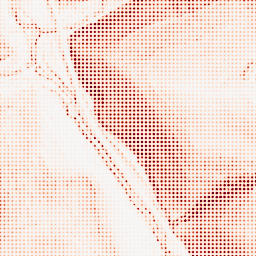
Category: morphological
Decomposition family: morphological_square
Decomposition parameters: operation: gradient
size: 3
Upsampling method: sinc_hamming
Upsampling parameters: scale: 8
kernel_size: 4
Upsampling scale: 8